Field crop: maize
Growth stage: 1
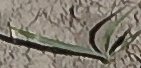
Species: sorghum